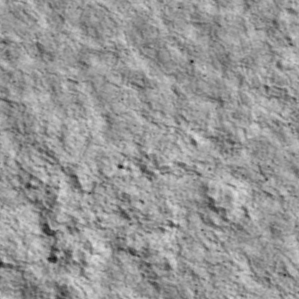
Label: non_frost